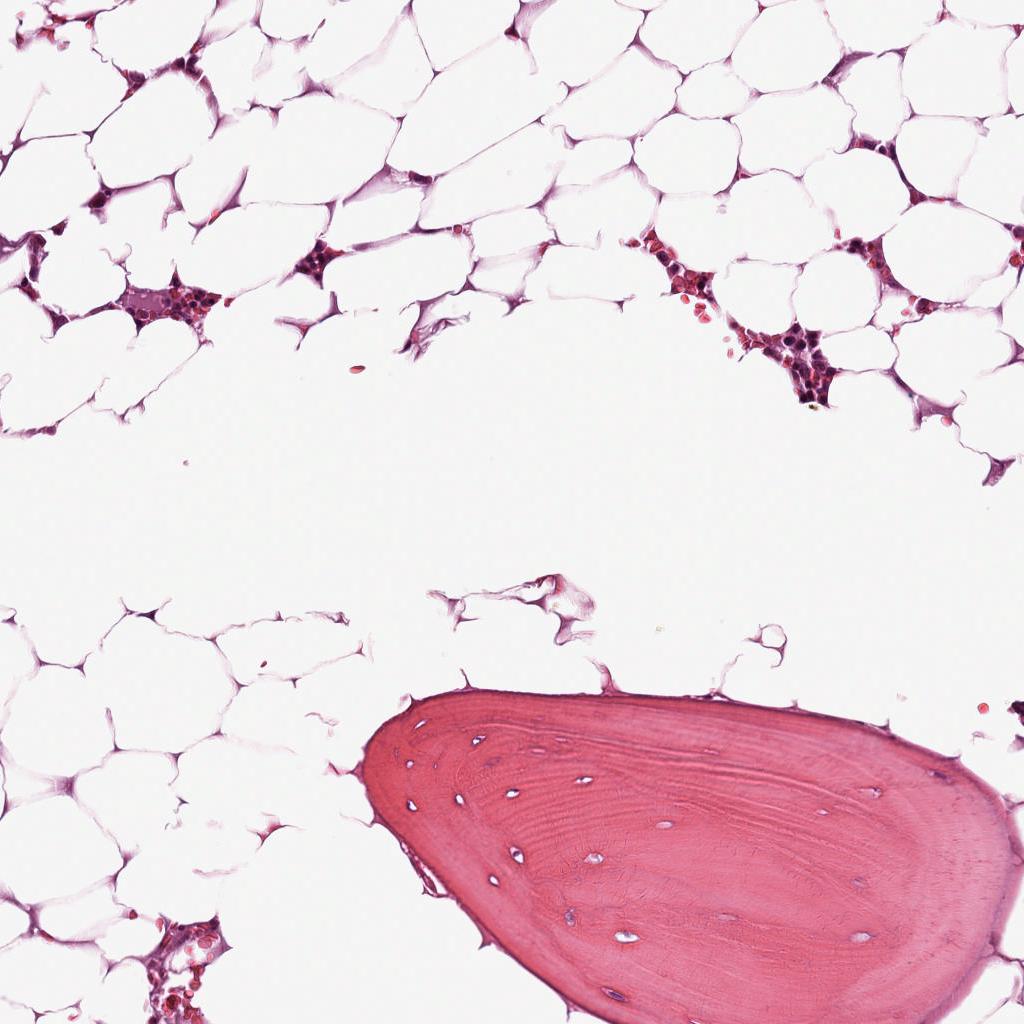
Label: Non-Tumor